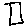
Label: square